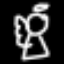
Label: angel